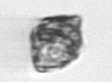
Label: Kryptoperidinium_triquetrum